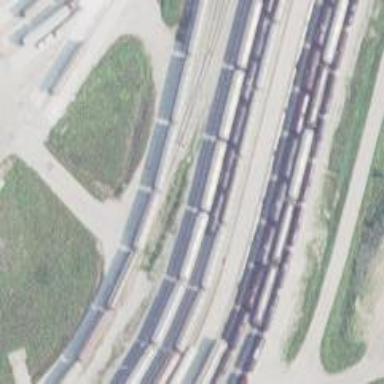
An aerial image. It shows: Railway yard in service.